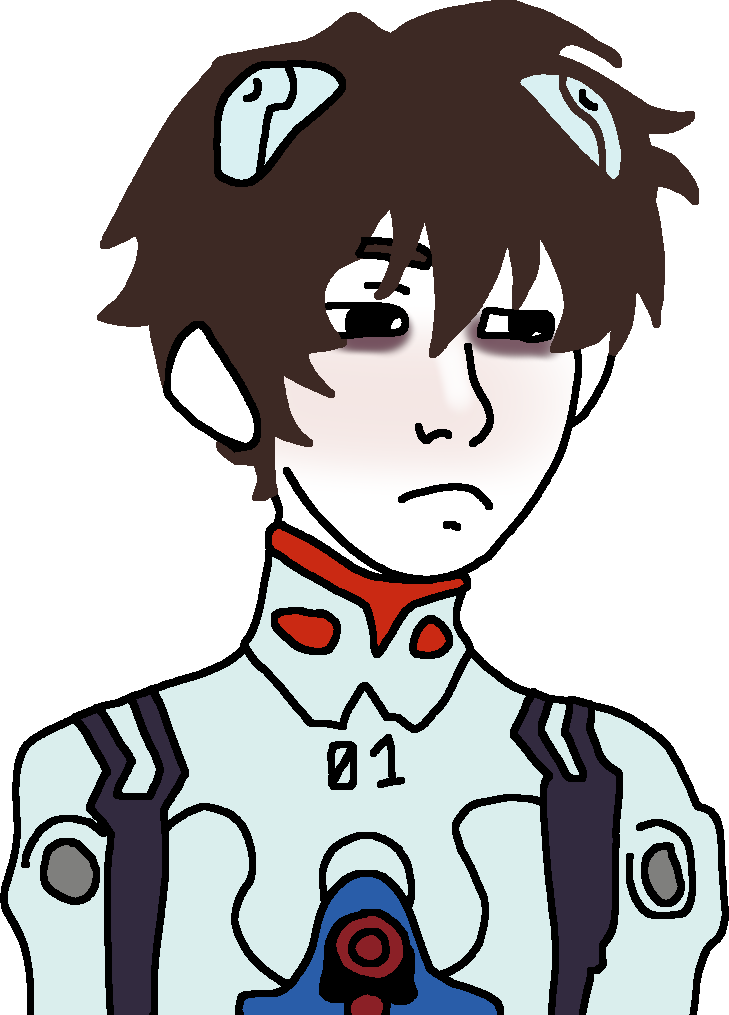
Label: 5_Twinkjak